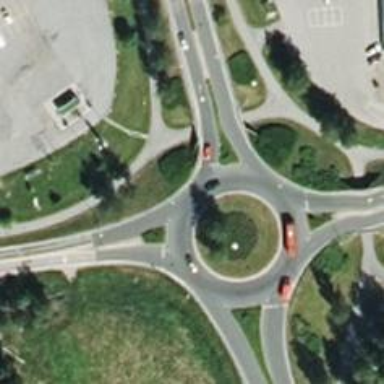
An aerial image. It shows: Asphalt road designated as trunk highway that features roundabout.